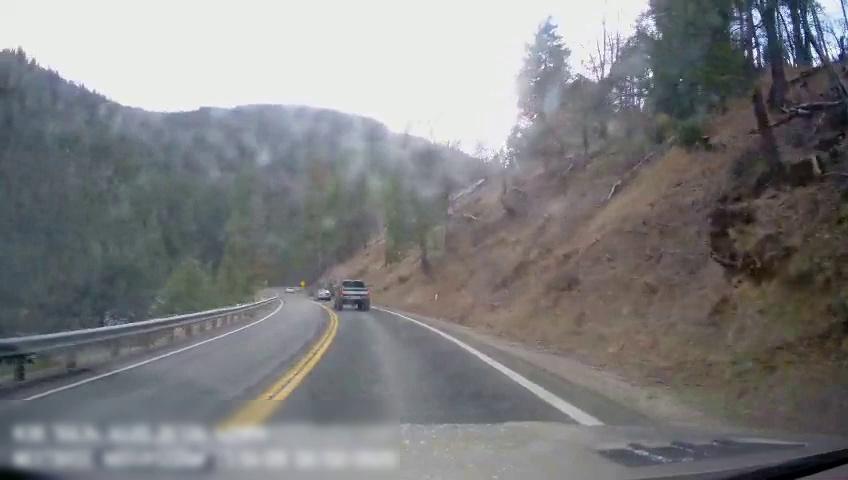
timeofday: Day
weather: Sunny
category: Drivable Space
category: Vehicles | Car
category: Vehicles | Truck
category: Lanes | Current Lane
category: Lanes | Current Lane
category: Lanes | Alternate Lane